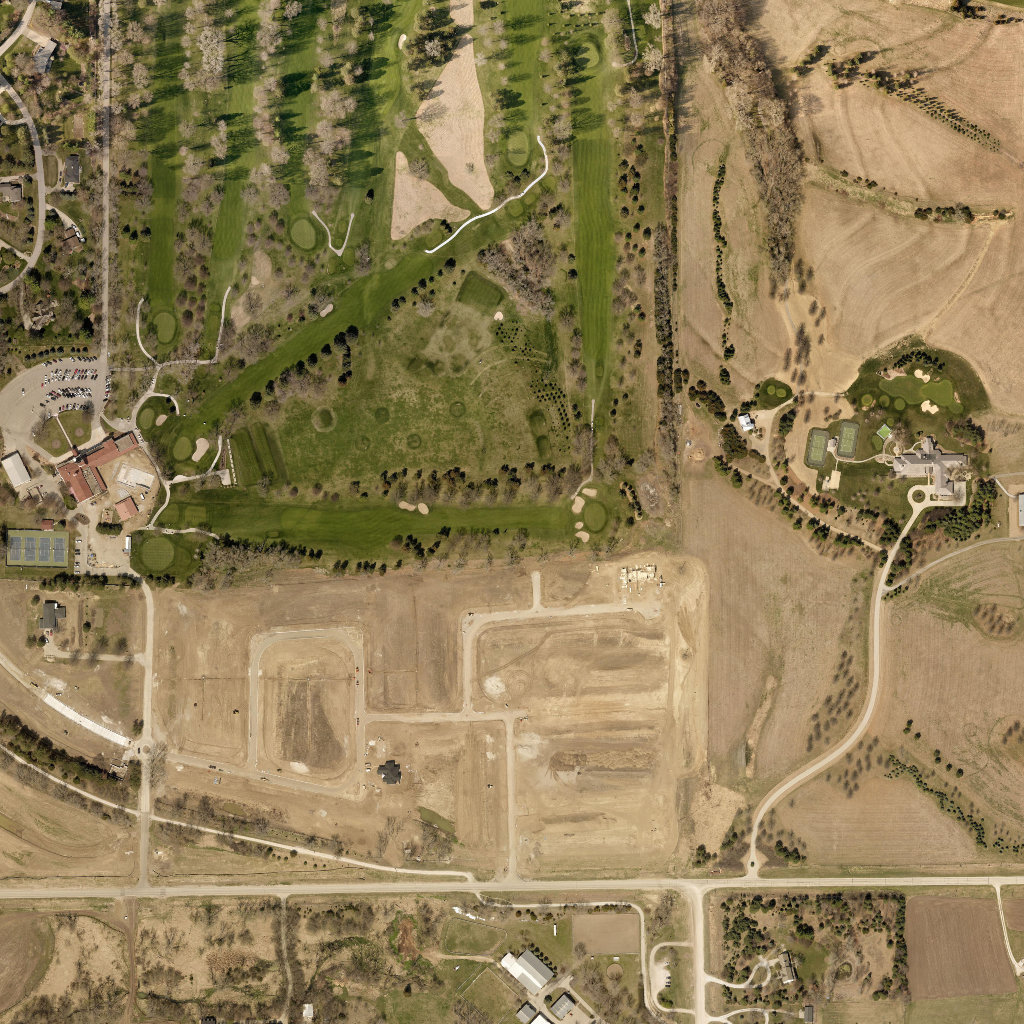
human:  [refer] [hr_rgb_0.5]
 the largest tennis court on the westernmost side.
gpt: <box>[[0, 51, 6, 55, 0]]</box>